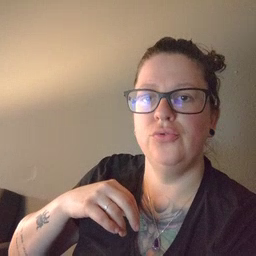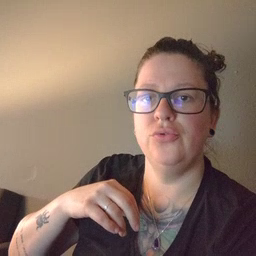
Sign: shirt